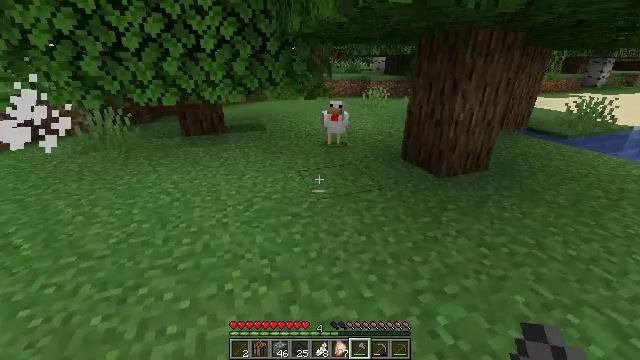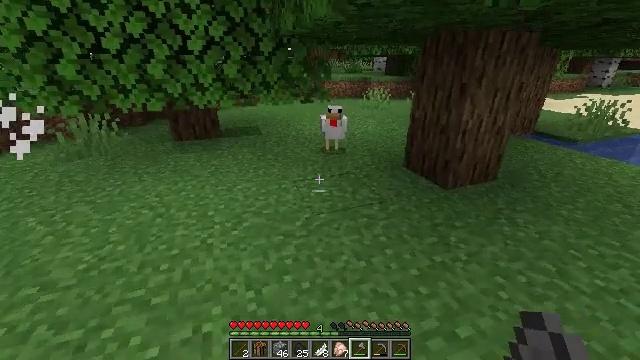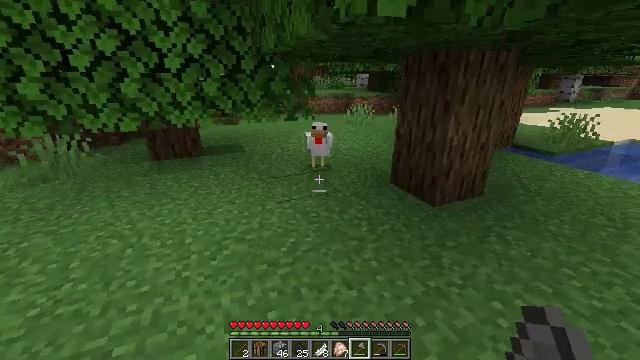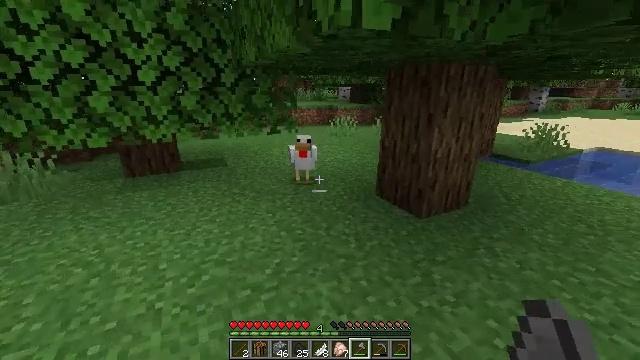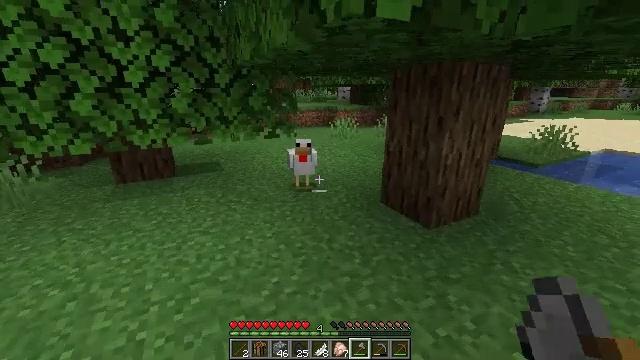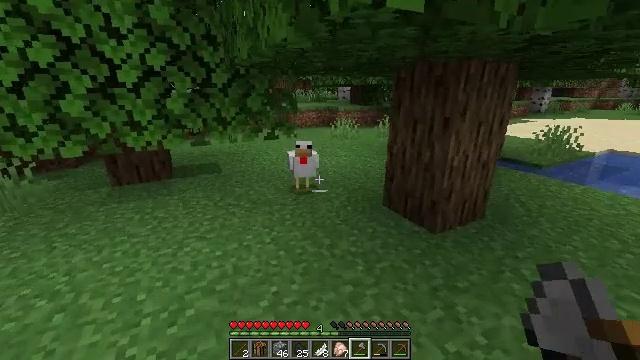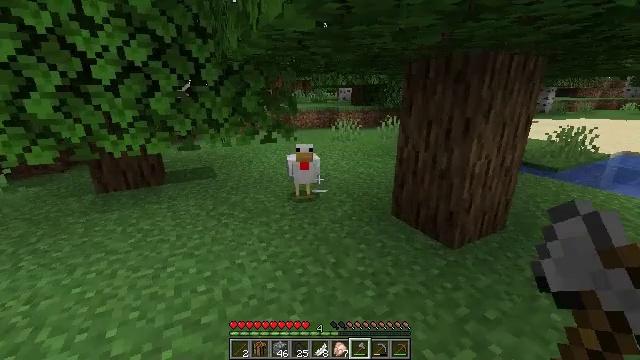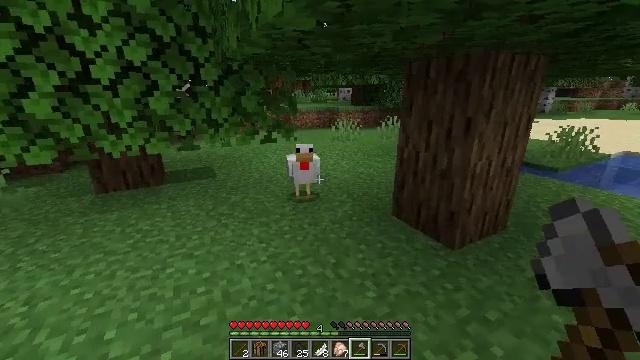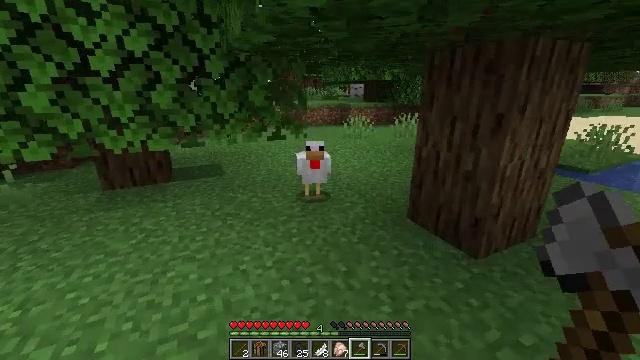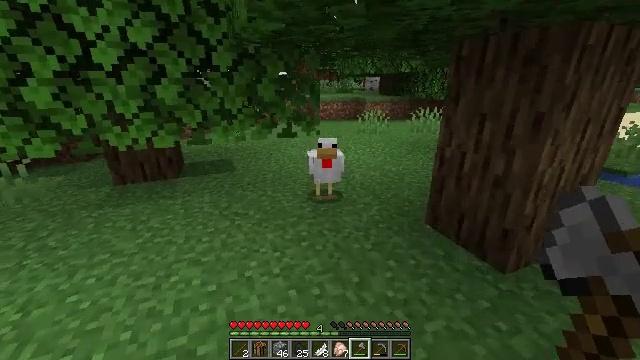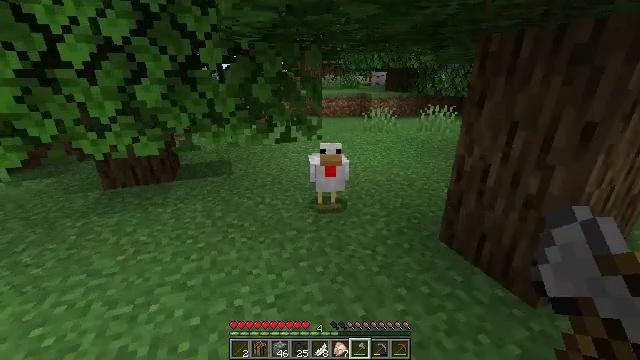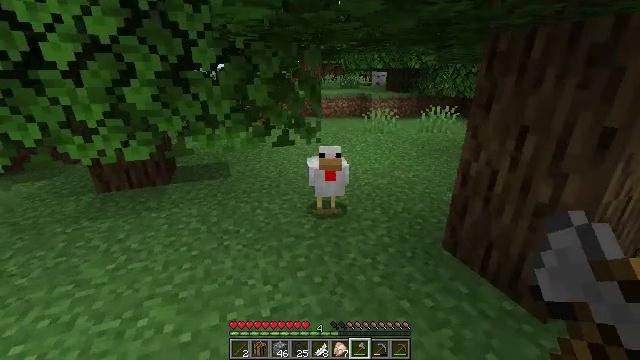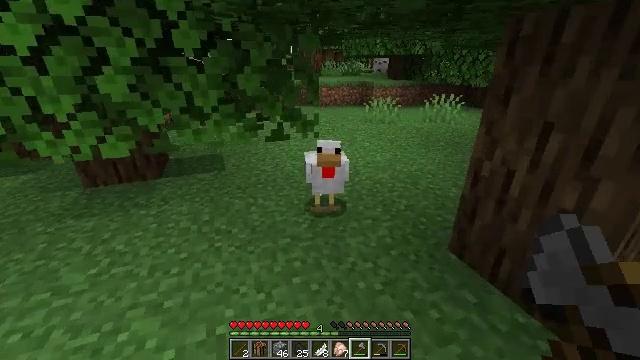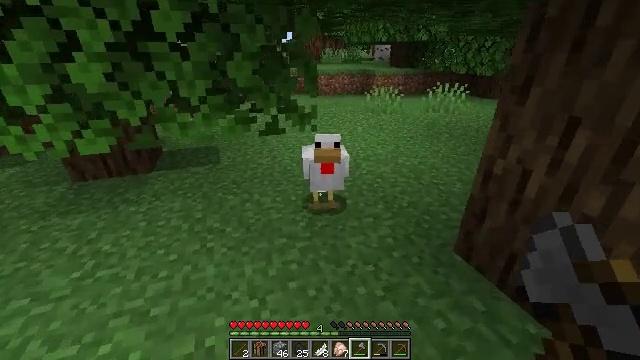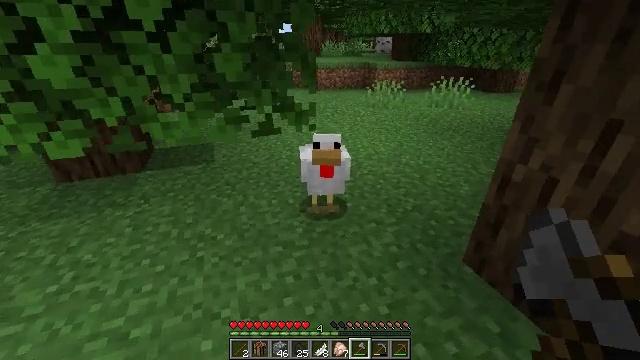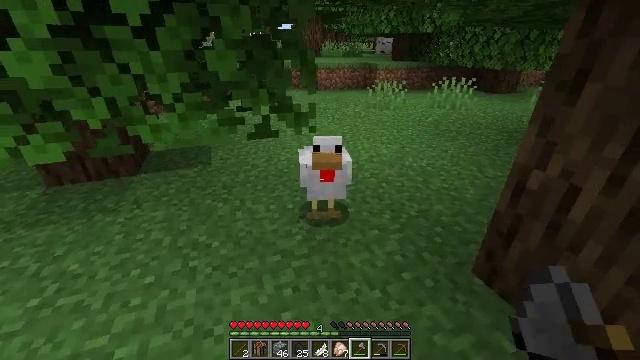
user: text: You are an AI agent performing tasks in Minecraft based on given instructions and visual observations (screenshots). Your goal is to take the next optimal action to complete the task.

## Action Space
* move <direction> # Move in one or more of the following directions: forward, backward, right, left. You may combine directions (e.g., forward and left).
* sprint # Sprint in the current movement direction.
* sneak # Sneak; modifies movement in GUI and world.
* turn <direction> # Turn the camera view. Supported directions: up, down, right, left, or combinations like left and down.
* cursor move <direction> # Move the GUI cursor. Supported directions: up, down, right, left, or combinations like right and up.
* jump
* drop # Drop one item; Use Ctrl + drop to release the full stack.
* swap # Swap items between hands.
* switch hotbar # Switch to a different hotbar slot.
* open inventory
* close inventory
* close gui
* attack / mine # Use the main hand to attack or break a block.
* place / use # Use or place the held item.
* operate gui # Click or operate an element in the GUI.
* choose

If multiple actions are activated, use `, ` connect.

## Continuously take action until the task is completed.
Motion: motion action
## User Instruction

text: Hunt a chicken.
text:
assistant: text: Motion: move forward
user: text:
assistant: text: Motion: move forward, turn right and up
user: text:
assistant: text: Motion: move forward, turn right and up
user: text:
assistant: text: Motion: move forward
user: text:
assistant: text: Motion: move forward
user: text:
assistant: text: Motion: move forward
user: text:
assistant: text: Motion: move forward
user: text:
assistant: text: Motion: move forward, turn left
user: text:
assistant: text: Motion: move forward, turn left and down
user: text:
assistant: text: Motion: move forward, turn left
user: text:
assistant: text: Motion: move forward
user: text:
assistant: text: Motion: move forward, turn down
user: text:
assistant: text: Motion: move forward, turn down
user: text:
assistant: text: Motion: turn down
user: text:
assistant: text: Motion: attack / mine
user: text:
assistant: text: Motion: attack / mine
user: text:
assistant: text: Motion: attack / mine
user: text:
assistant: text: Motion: no_op
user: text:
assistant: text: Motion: no_op
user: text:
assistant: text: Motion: no_op